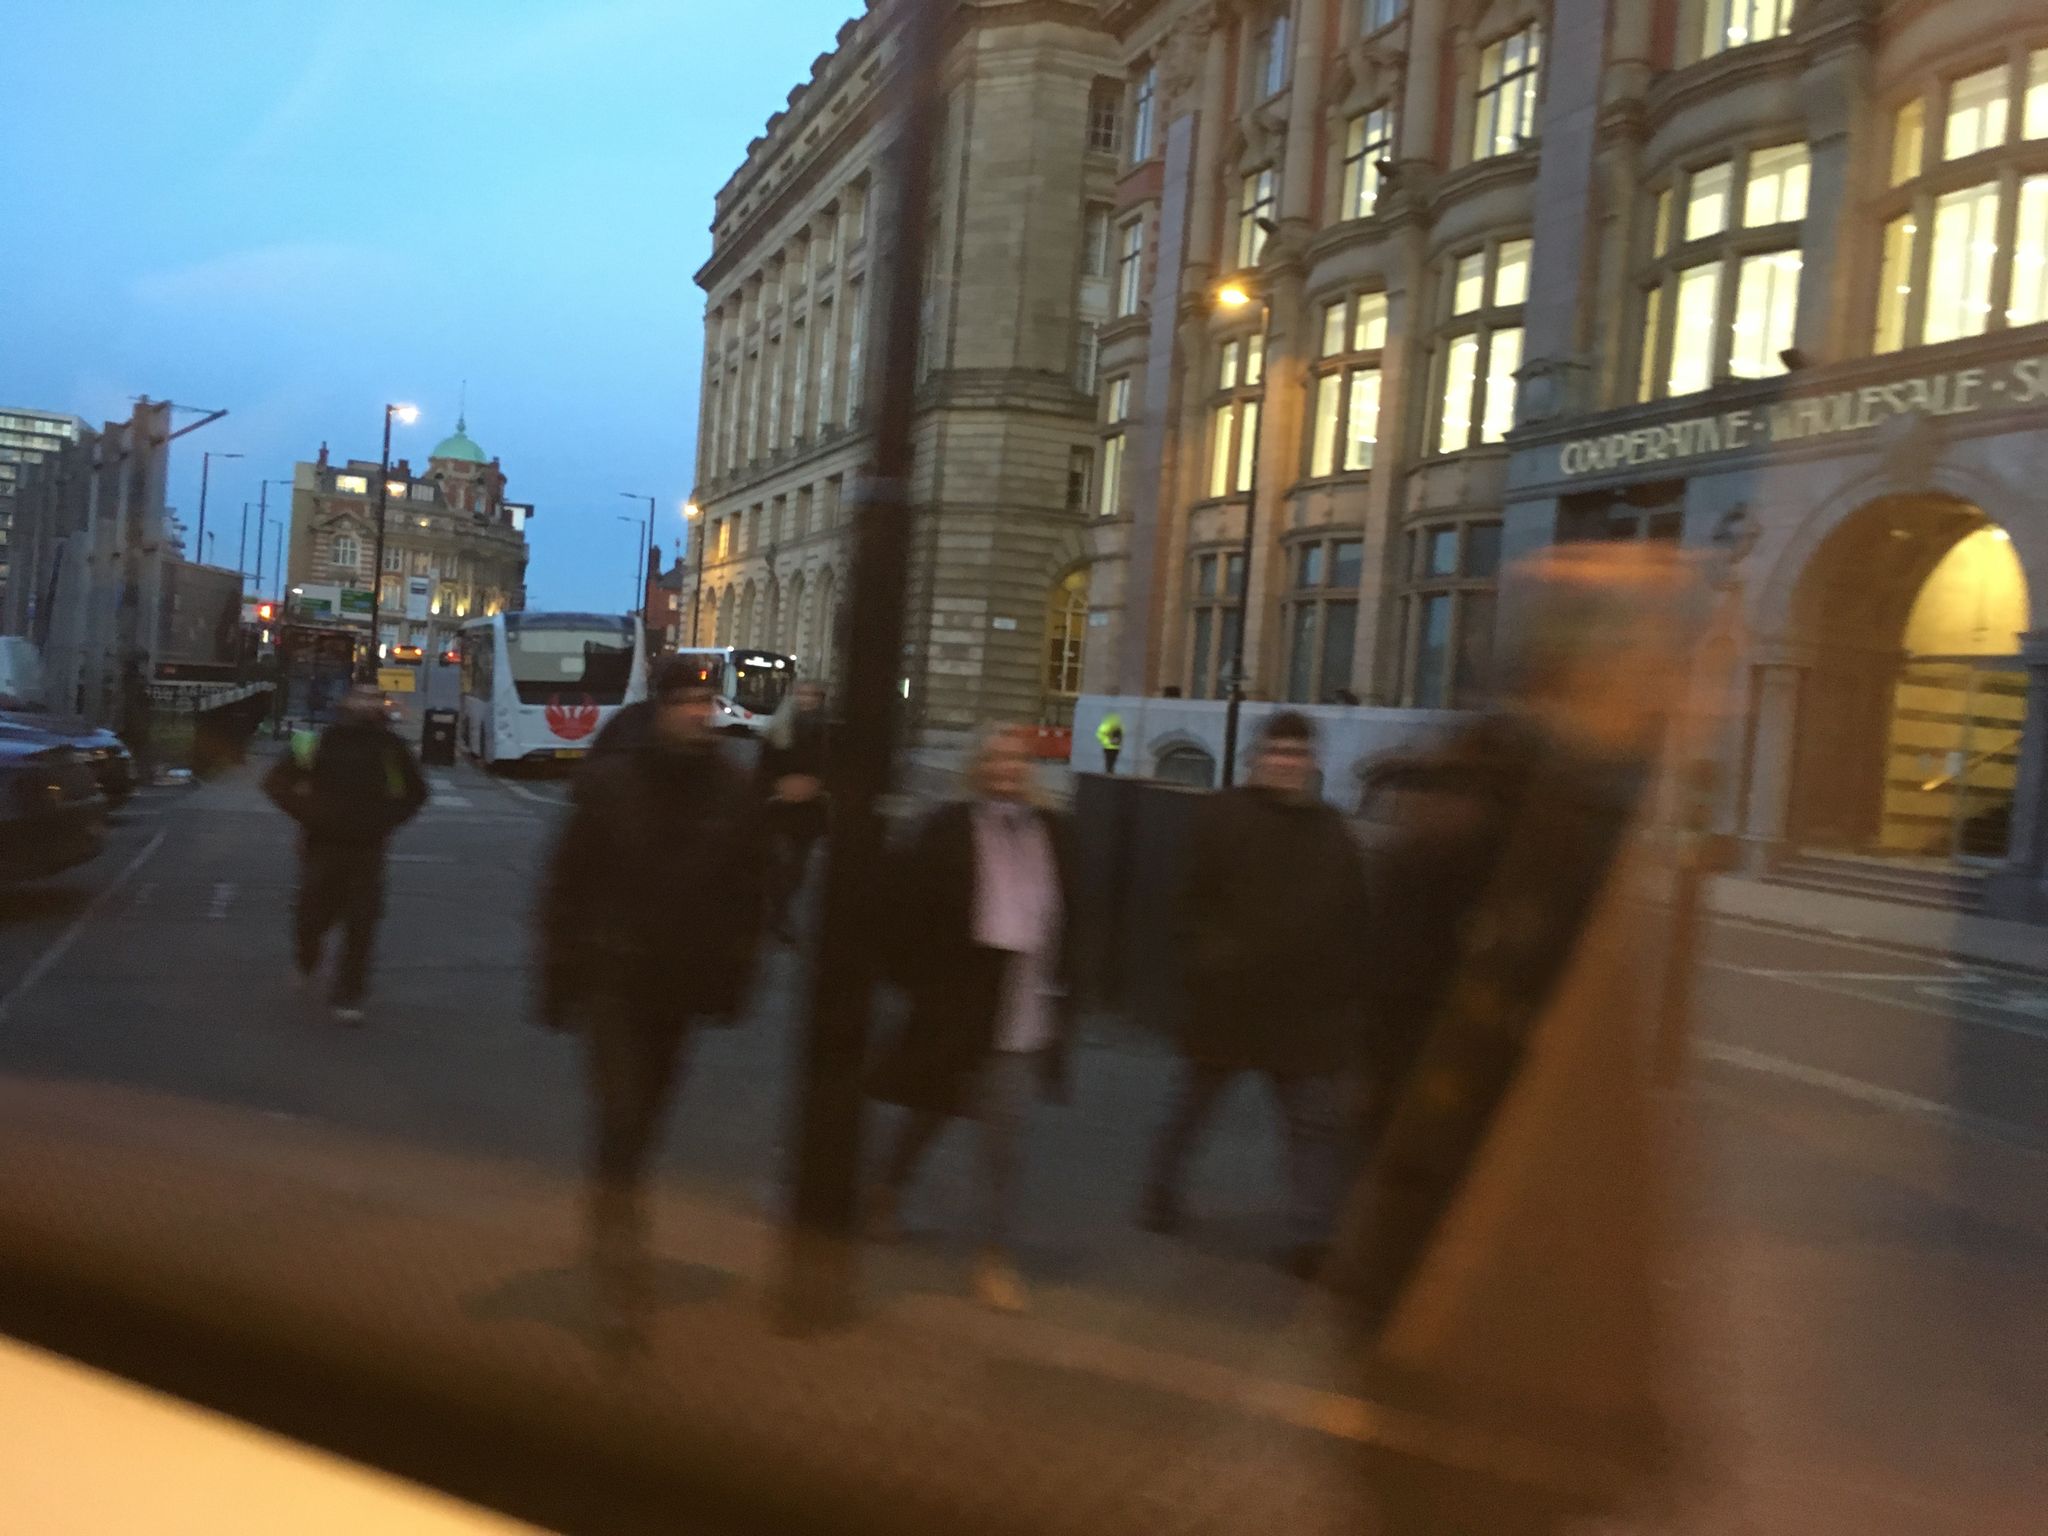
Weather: clear
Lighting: dusk/dawn
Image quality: slightly poor
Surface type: walking surface
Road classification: pedestrian, service, cycleway
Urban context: urban centre
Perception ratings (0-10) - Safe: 2.58, Lively: 8.48, Beautiful: 3.15, Boring: 4.71, Depressing: 3.97, Wealthy: 5.46